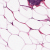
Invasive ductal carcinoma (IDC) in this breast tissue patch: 0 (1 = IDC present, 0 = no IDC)